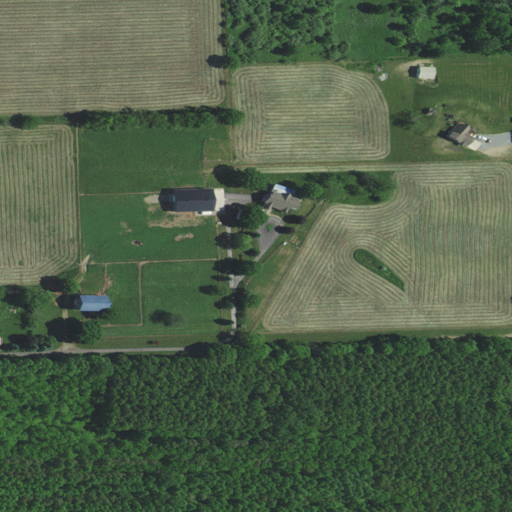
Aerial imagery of mountain in Indiana named Dunham Hill containing pasture, deciduous forest, open development, woody wetlands, and low intensity development